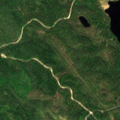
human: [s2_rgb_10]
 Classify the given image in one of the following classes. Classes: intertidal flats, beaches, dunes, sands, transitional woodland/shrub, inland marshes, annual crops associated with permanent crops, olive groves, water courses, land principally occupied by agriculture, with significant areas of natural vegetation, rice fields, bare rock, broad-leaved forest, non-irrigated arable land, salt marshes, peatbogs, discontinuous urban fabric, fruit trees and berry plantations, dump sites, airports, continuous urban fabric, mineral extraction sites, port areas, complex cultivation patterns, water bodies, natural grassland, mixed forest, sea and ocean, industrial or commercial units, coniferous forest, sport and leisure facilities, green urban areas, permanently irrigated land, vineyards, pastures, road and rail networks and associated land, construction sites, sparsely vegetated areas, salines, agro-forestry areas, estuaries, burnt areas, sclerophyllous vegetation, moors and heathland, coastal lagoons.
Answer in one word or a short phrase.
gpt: coniferous forest, mixed forest, water bodies